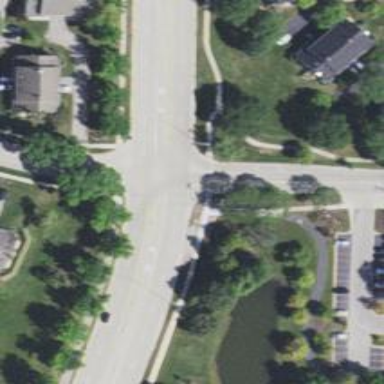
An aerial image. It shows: Road with stop sign.